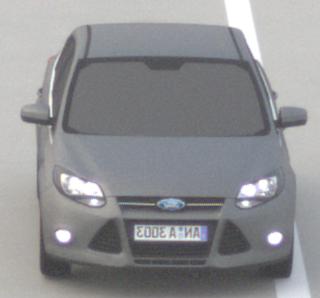
Make: Ford
Model: Focus 1.6 Ti-VCT
Detailed model: Focus (III)
Model produced from: 2011/09
Model produced until: 2014/09
Doors: 5
Color: gray
Road condition: dry road
Daytime: morning or afternoon
Contrast: low contrast